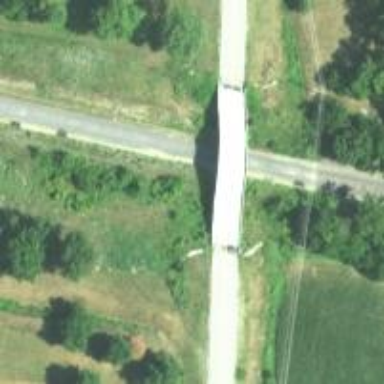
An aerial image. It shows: Secondary road crossing bridge.